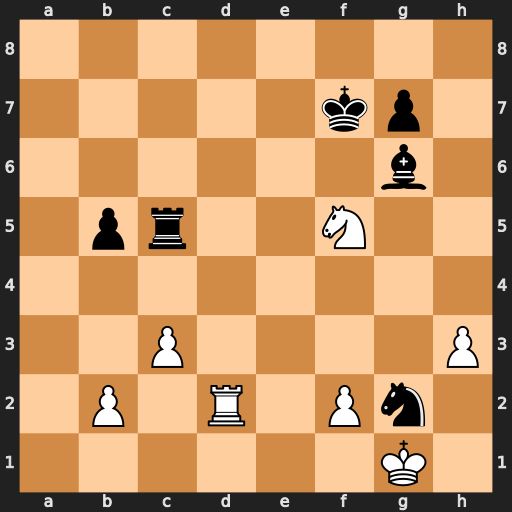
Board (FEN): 8/5kp1/6b1/1pr2N2/8/2P4P/1P1R1Pn1/6K1
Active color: w
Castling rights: -
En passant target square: -
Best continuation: Nd6+ Ke7 Kxg2